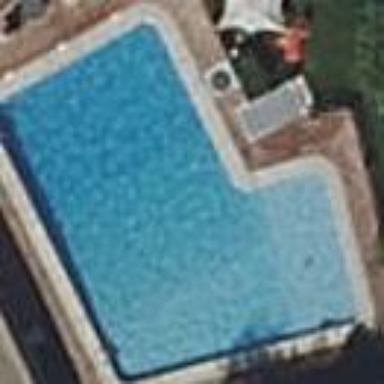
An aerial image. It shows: Swimming pool located in leisure land.